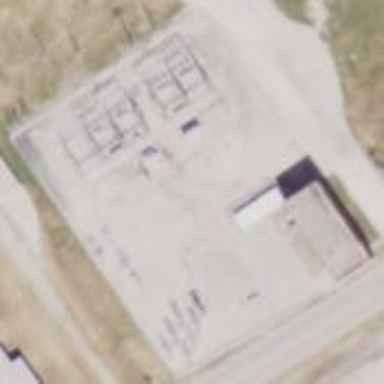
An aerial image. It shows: Power substation.